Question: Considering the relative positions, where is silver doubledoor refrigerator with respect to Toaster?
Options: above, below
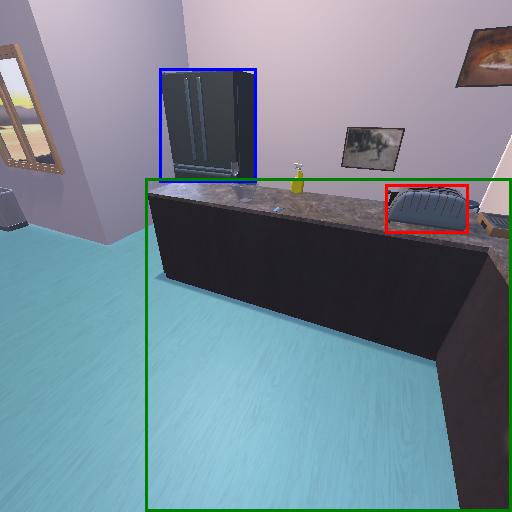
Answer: above